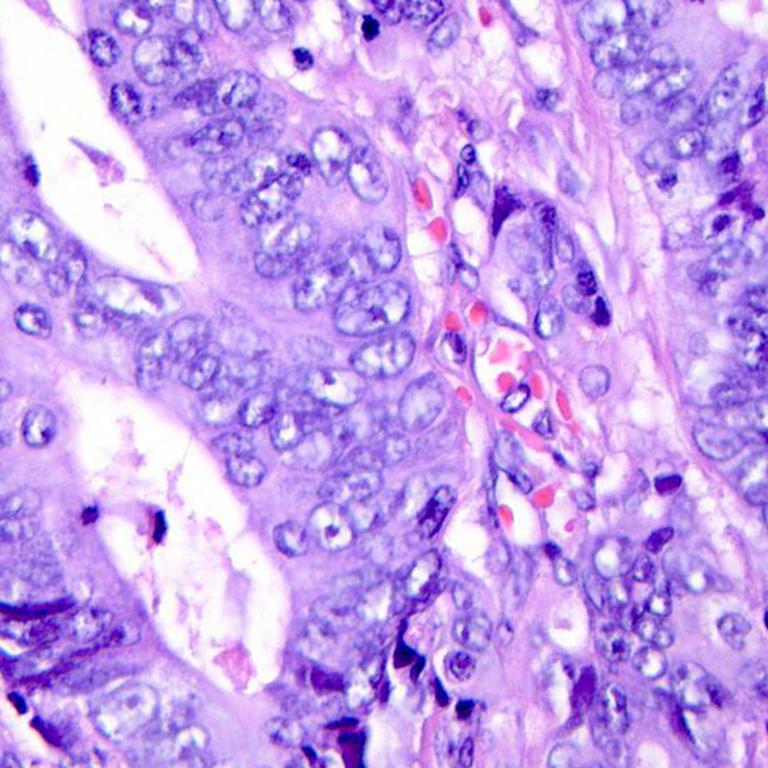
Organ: colon
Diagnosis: adenocarcinomas